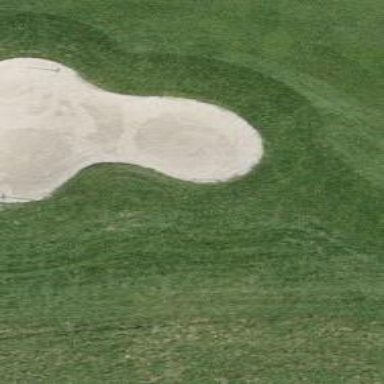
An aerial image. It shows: Bunker on golf course.